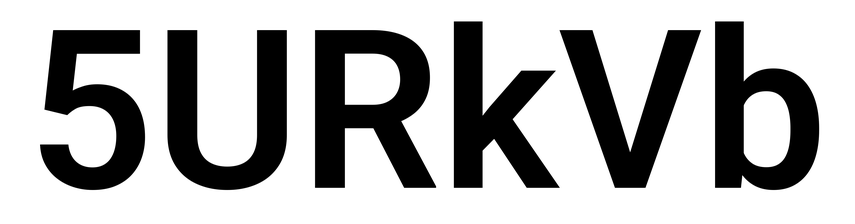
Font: Roboto_SemiBold